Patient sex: F
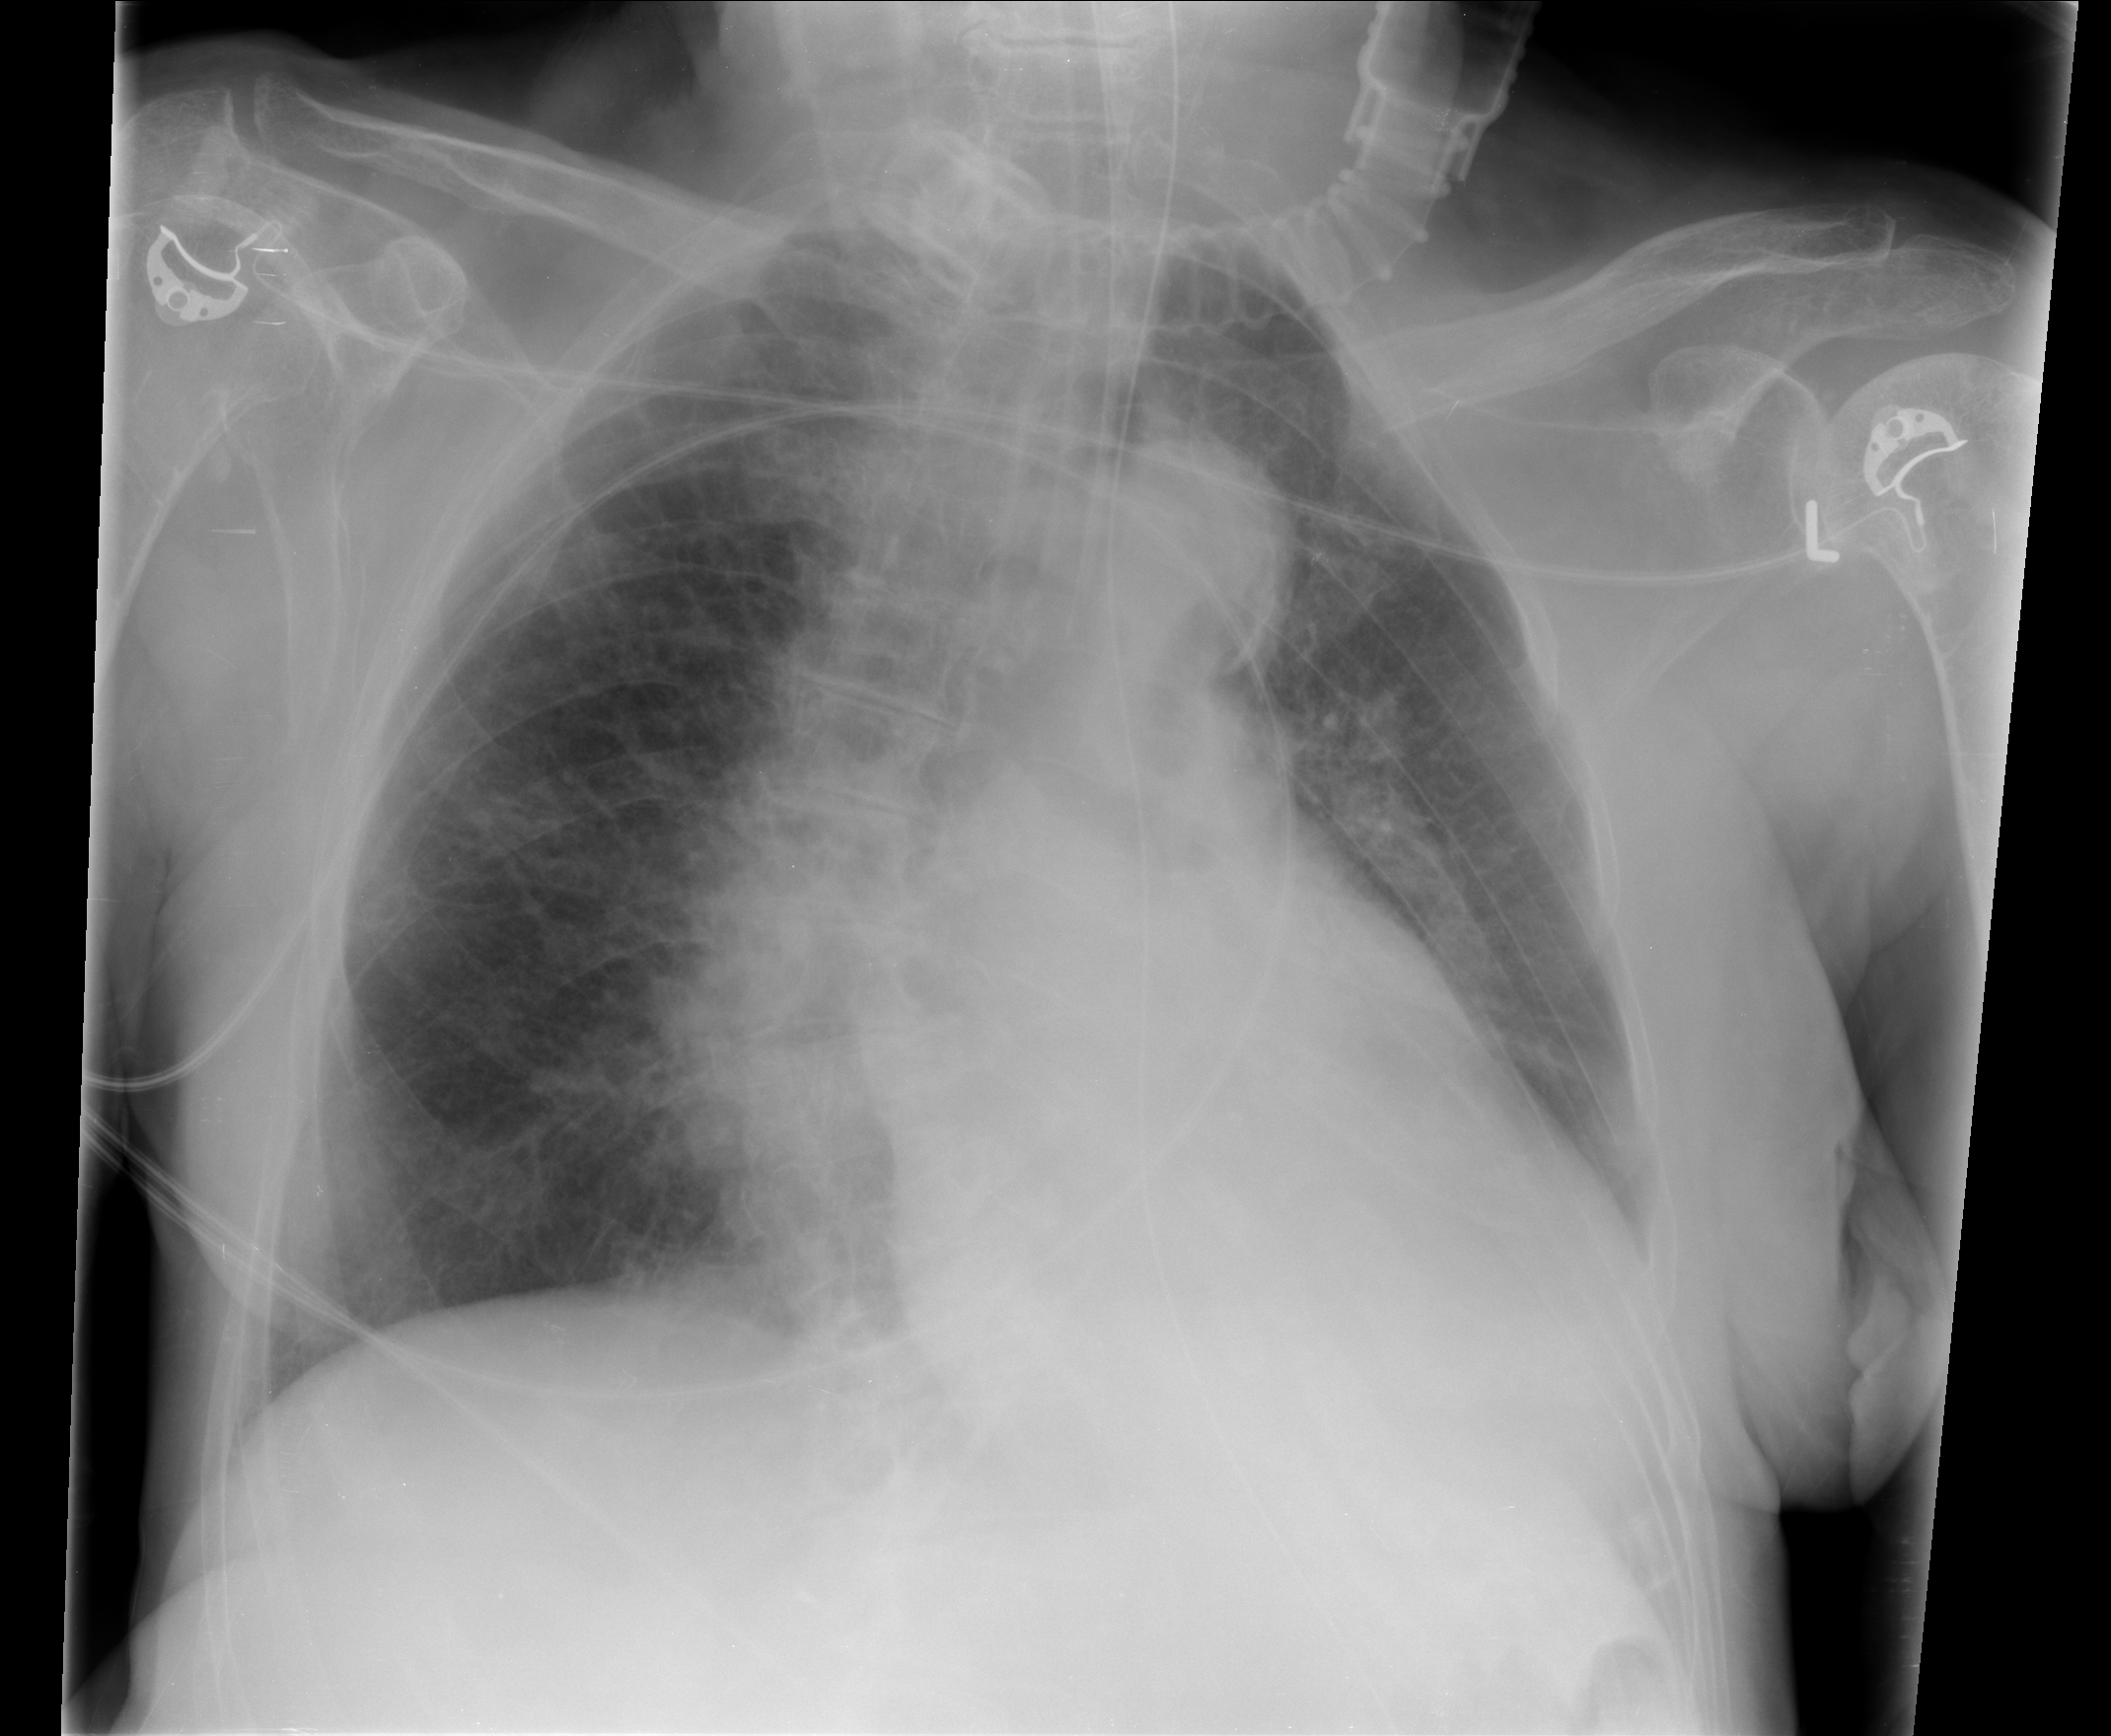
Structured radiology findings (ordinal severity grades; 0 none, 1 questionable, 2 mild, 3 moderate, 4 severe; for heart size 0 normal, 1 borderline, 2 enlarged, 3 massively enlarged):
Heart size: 0
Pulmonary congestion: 0
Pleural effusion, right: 0
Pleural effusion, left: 1
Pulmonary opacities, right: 0
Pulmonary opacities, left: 0
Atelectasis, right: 0
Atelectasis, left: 2